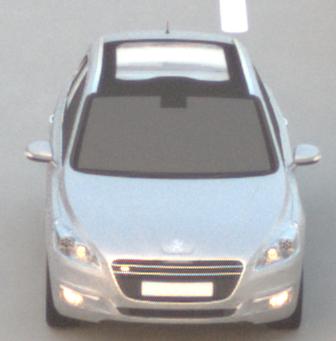
Make: Peugeot
Model: 508 SW 120 VTi
Detailed model: 508 (I) SW
Model produced from: 2011/03
Model produced until: 2014/05
Doors: 5
Color: white
Road condition: dry road
Daytime: dawn
Contrast: low contrast